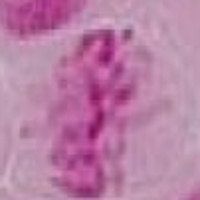
Label: metaphase